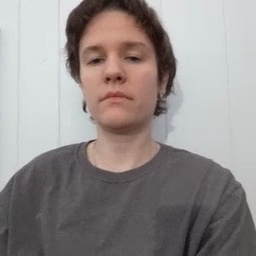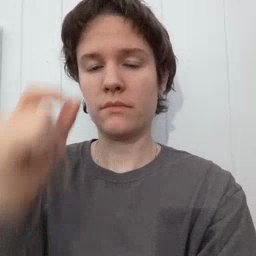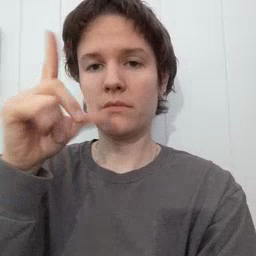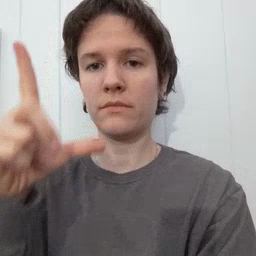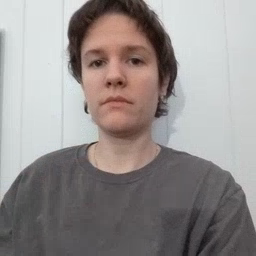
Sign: wake